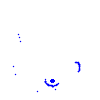
Particle: kaon